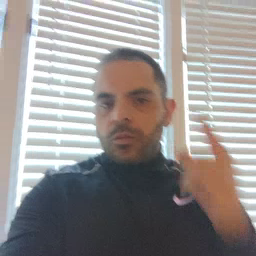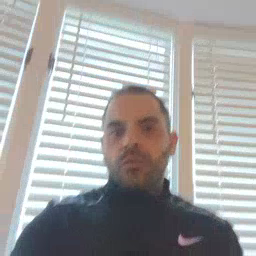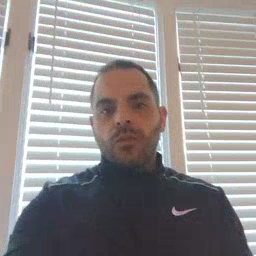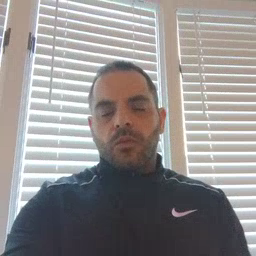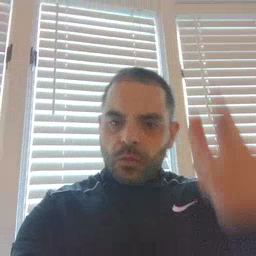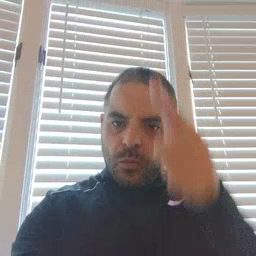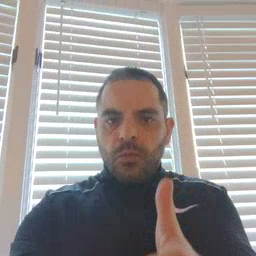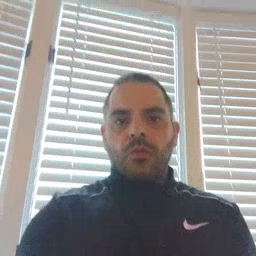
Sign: brother